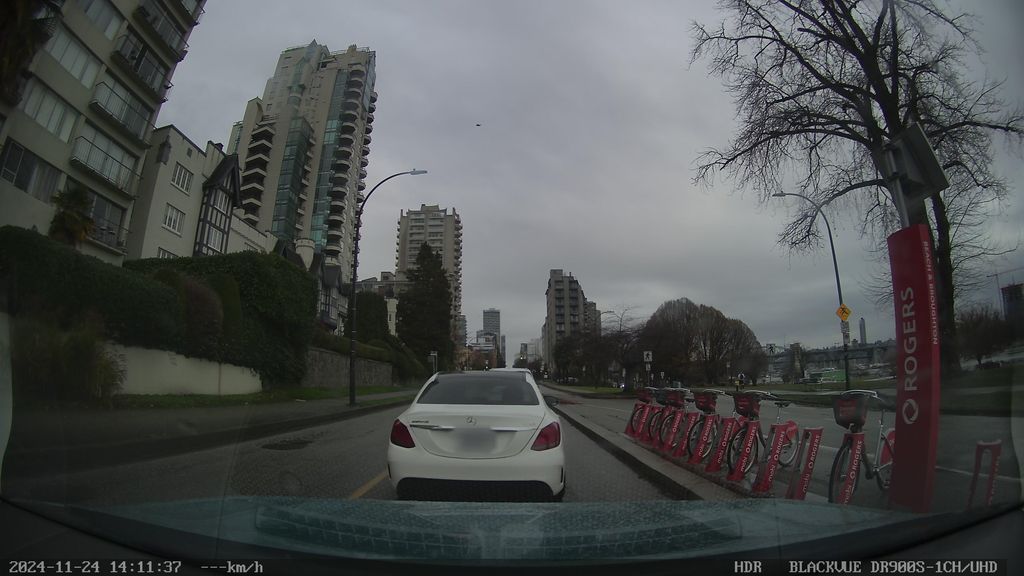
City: vancouver